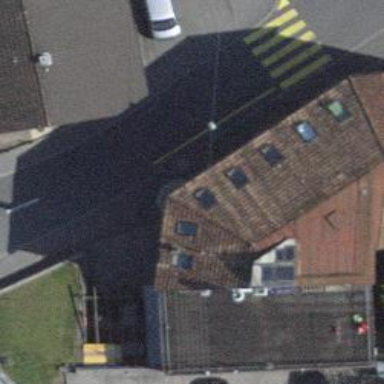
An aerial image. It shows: Pub.